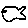
Label: fish